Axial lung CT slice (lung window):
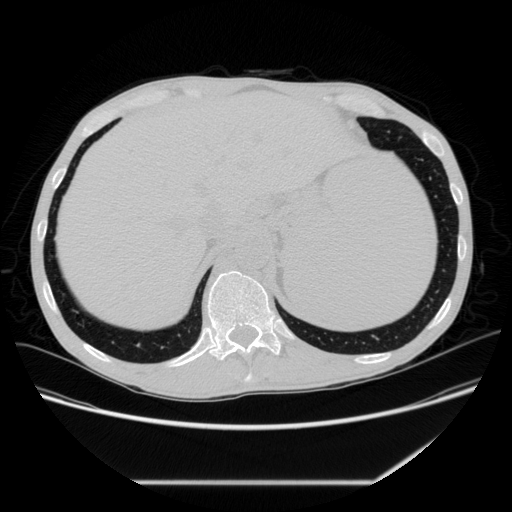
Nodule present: no